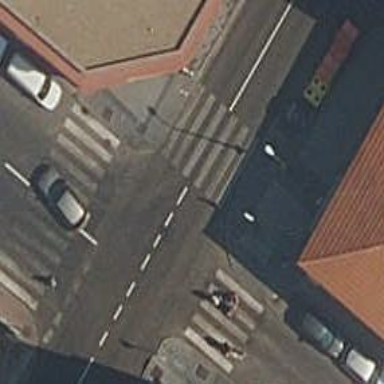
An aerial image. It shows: Uncontrolled road crossing.